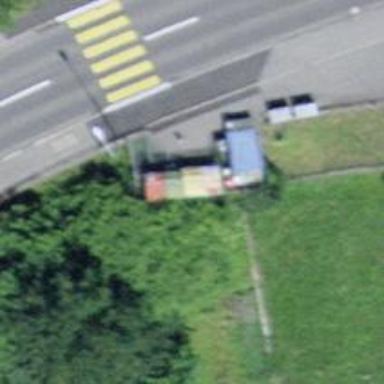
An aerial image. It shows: Recycling container at amenity designated for recycling.